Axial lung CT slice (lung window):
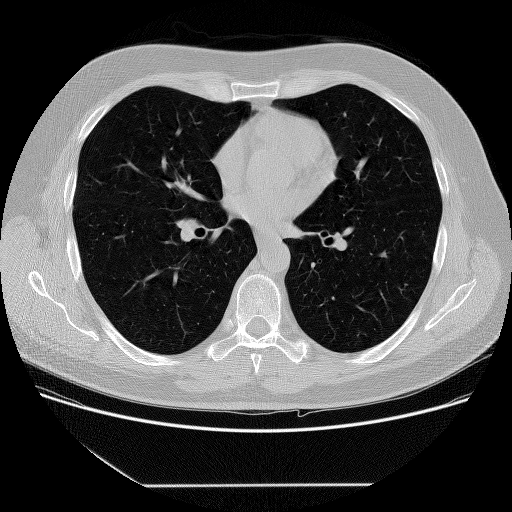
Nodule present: no